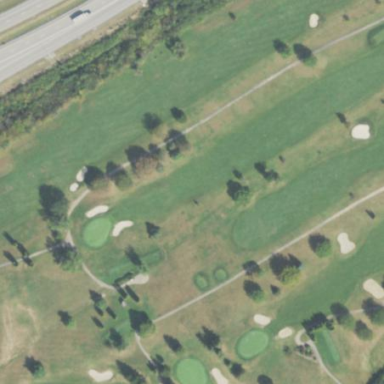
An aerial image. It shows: Golf fairway surrounded by grass.